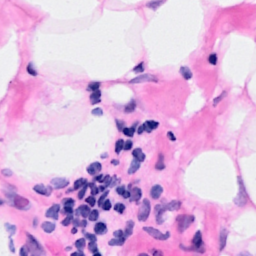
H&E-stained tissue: Breast